Field crop: maize
Growth stage: 2
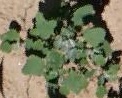
Species: chenopodium